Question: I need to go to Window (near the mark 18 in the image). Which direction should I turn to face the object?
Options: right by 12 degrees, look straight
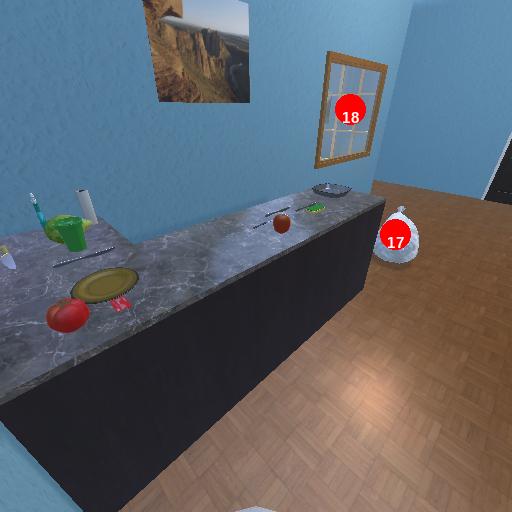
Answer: right by 12 degrees